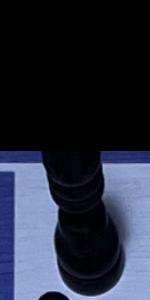
Label: Bishop_Black